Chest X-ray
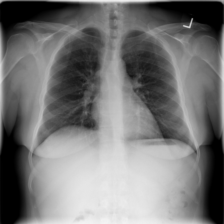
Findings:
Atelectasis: negative
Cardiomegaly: negative
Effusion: negative
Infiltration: negative
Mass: negative
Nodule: negative
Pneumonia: negative
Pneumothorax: negative
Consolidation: negative
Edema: negative
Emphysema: negative
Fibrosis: negative
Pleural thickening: negative
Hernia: negative